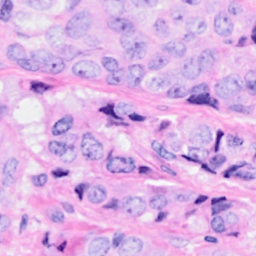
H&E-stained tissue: Breast